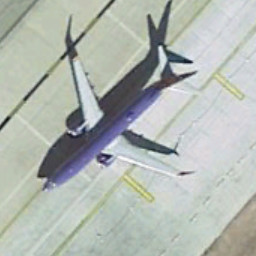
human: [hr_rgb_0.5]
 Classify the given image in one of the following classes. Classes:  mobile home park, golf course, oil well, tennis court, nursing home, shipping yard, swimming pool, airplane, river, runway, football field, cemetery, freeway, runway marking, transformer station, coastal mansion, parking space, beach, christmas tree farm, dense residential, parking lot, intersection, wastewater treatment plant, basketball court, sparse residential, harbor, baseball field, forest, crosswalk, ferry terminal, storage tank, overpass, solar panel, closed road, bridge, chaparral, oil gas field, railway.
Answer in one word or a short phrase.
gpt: airplane